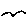
Label: bird